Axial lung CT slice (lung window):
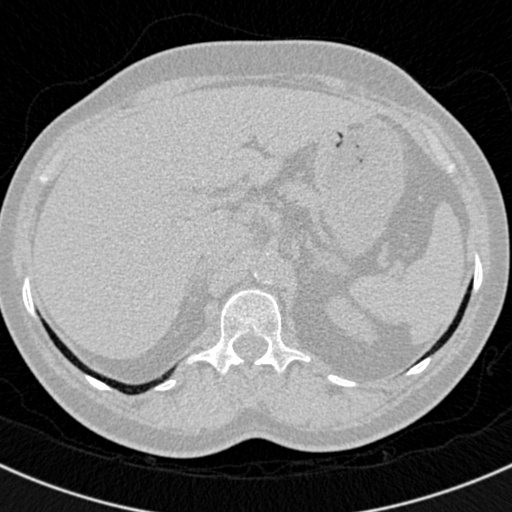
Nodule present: no